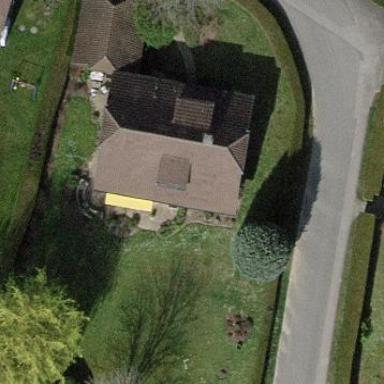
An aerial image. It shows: Simple and straightforward house.